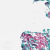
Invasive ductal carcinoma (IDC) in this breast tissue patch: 0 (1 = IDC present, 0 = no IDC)